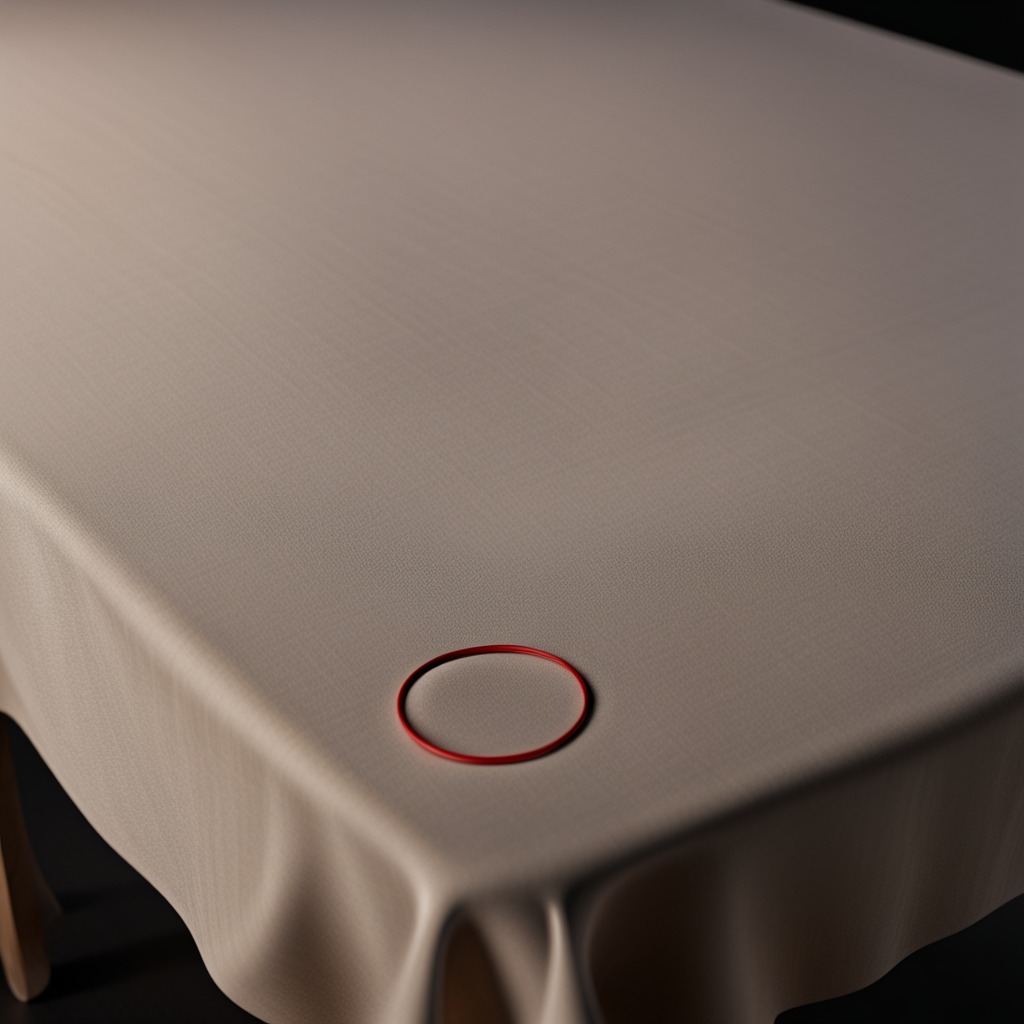
A rubber O-ring lying on a wooden table inside a workshop at night.